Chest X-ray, AP view. Patient: 46 years old, sex F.
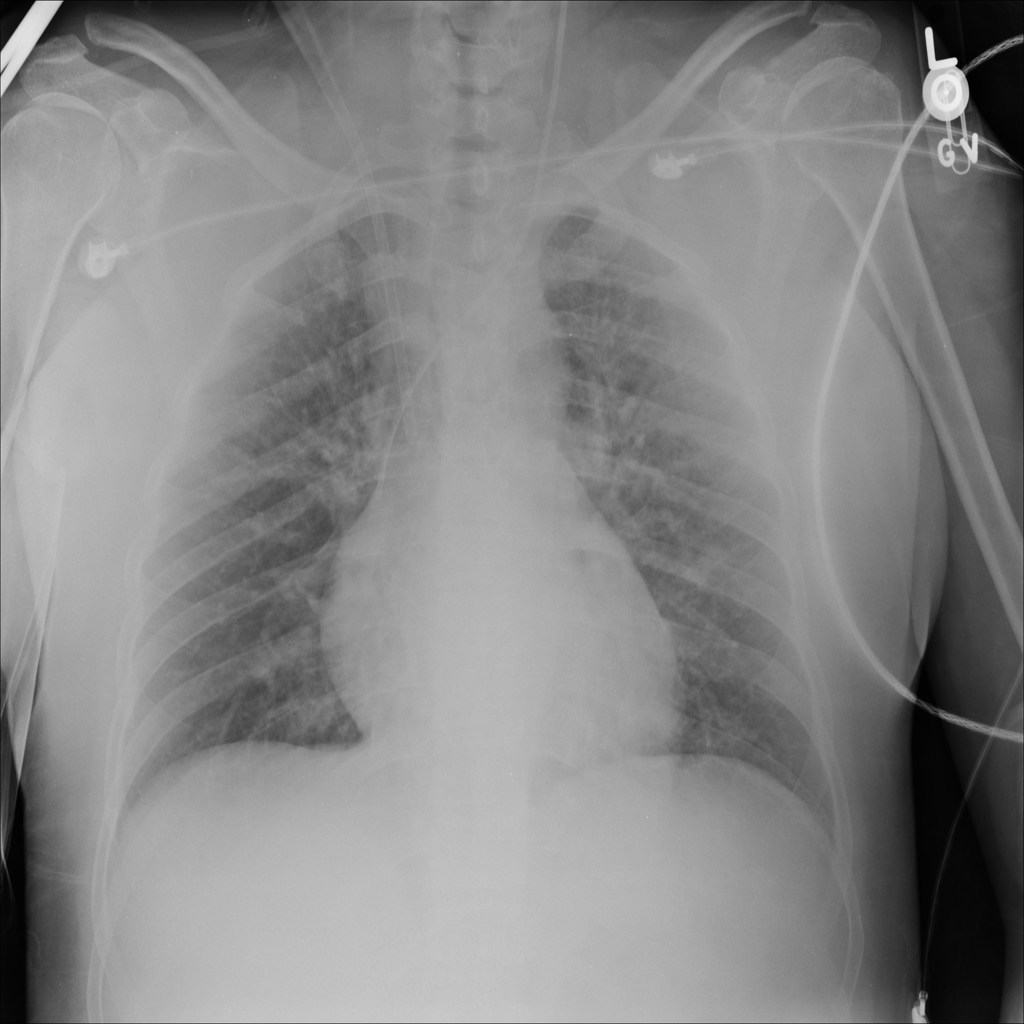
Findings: No Finding